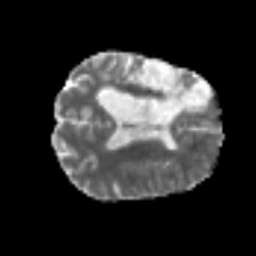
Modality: MD
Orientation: axial
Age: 50
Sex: male
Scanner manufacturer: siemens
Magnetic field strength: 3 T
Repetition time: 6.1 s
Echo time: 0.101 s